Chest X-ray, PA view. Patient: 66 years old, sex F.
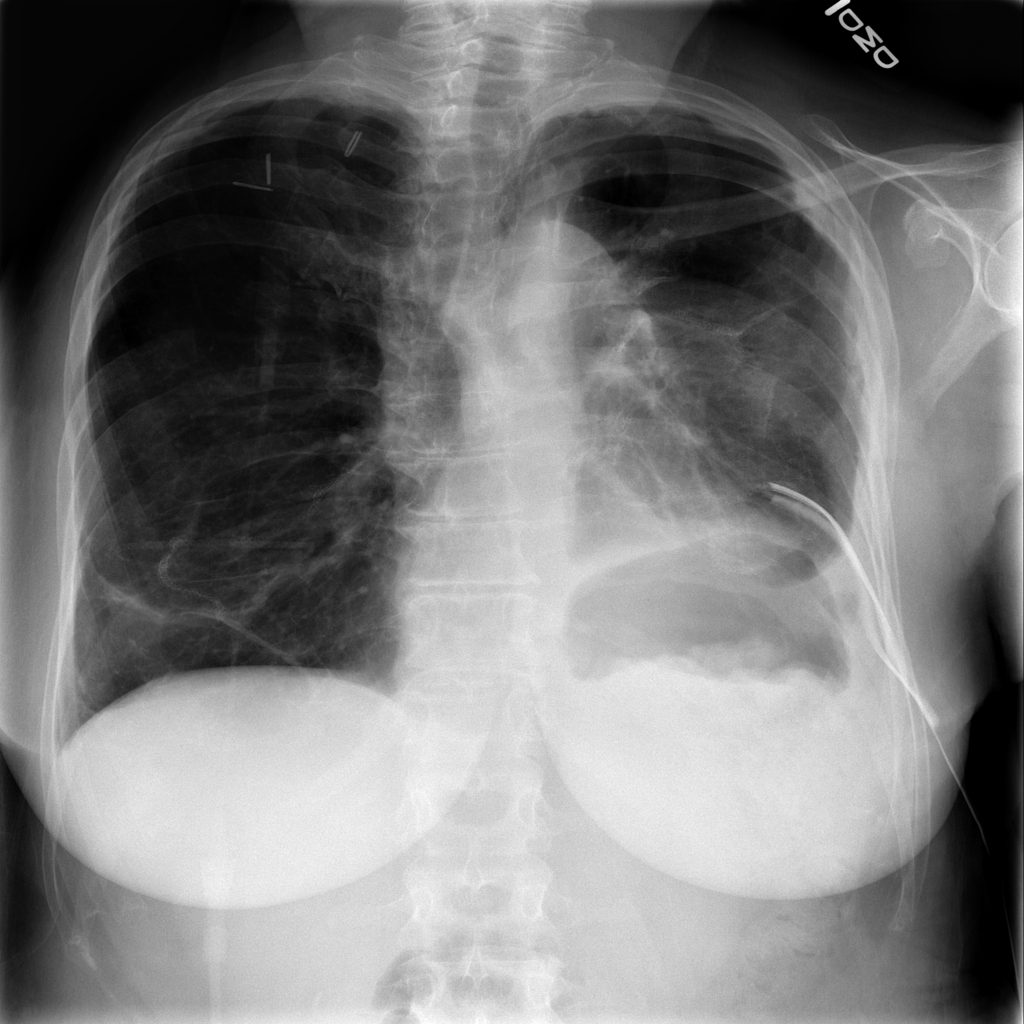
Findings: No Finding